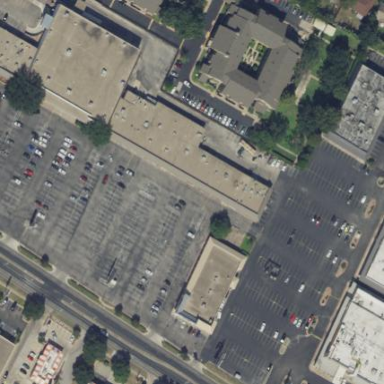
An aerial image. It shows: Retail building.